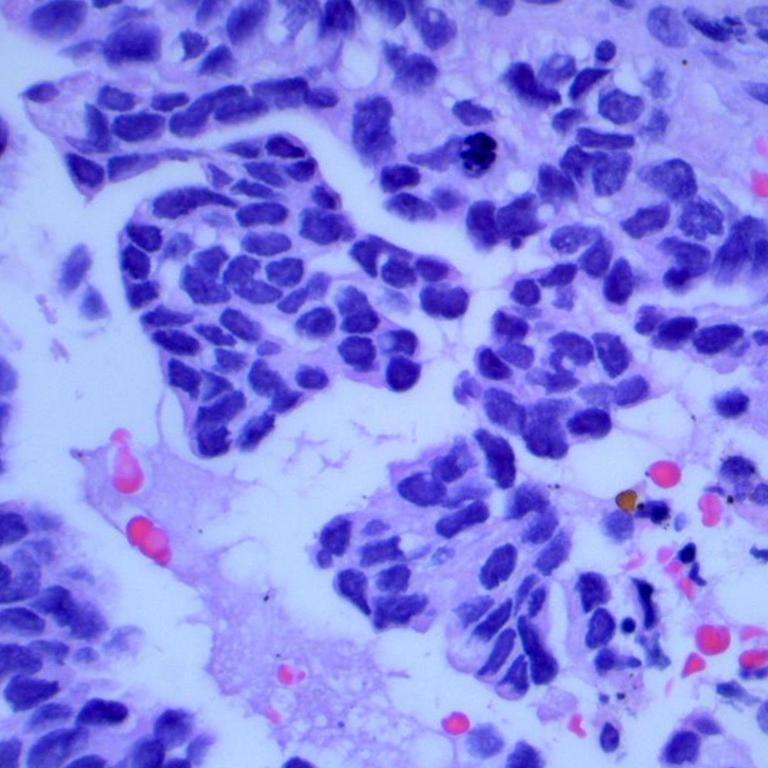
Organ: lung
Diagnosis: adenocarcinomas